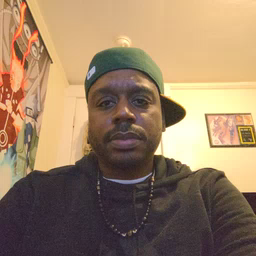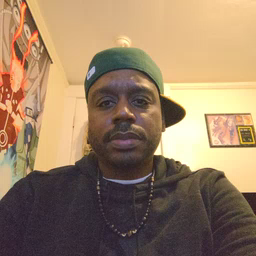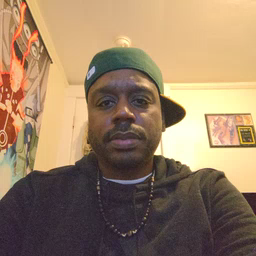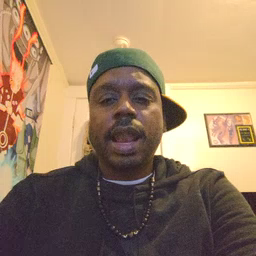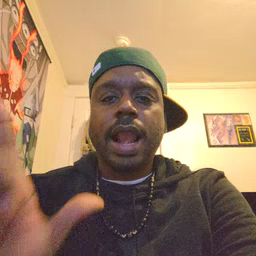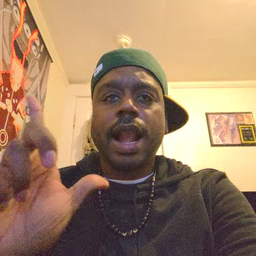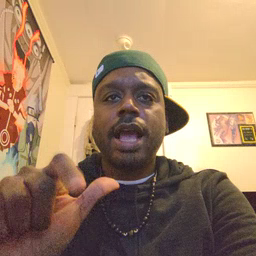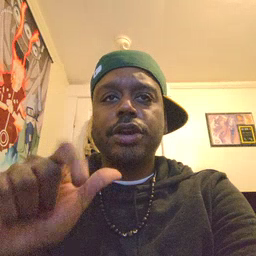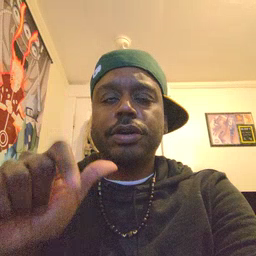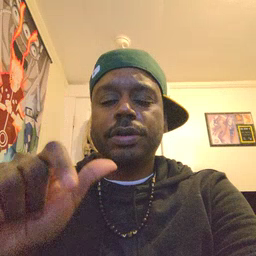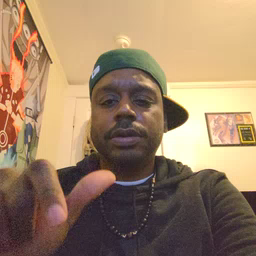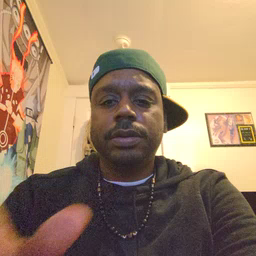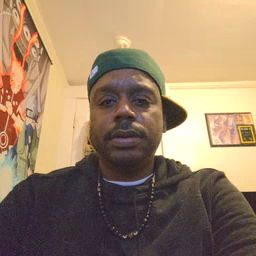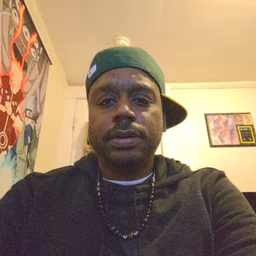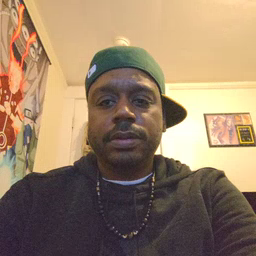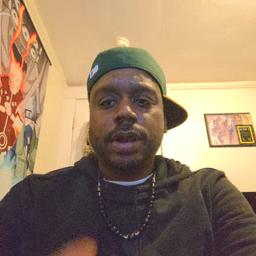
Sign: later